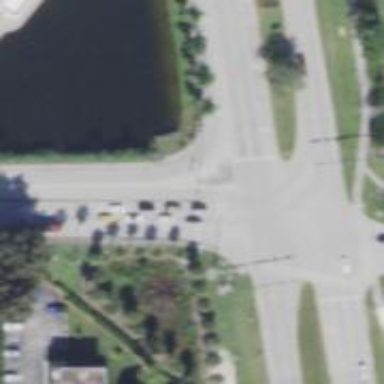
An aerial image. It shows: Traffic island located on footway.